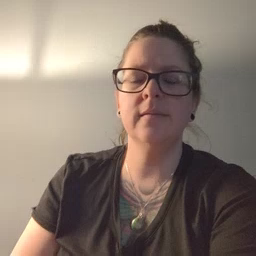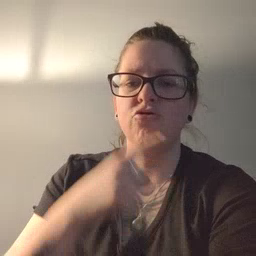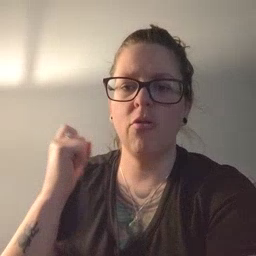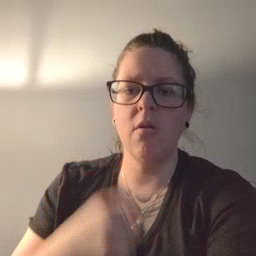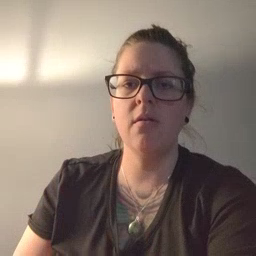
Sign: dry